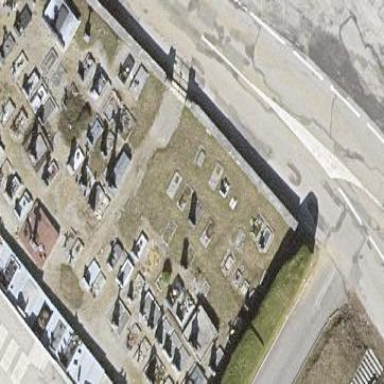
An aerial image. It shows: Cemetery.